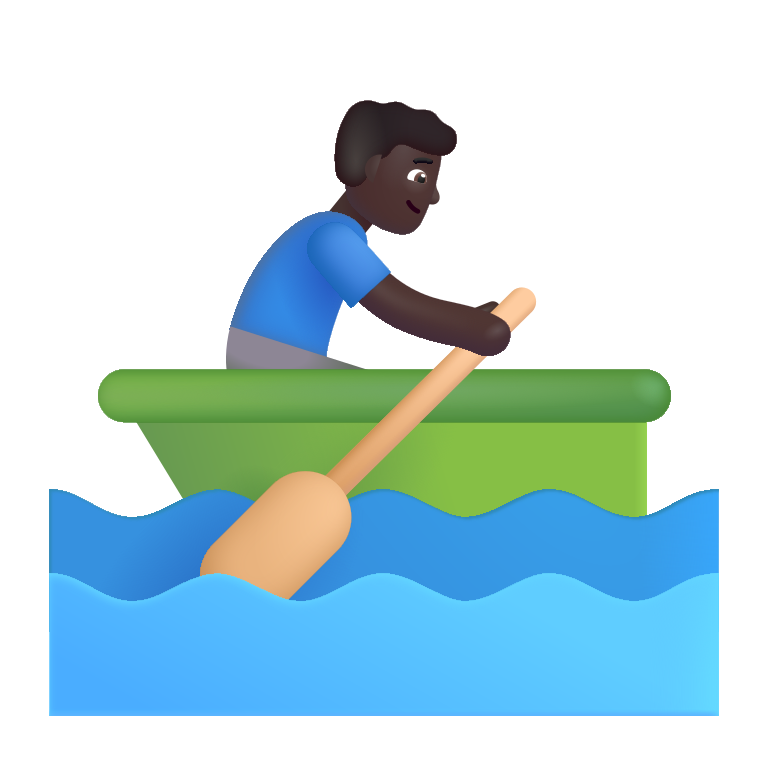
man rowing boat color dark